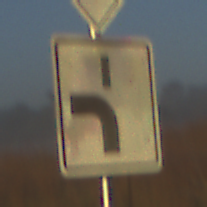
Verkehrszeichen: VerlaufVorfahrtsstrasse5
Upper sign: Vorfahrtsstrasse
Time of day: SunriseSunset
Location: Outdoor (Nature)
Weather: Clear
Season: NotSpecified
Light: Natural